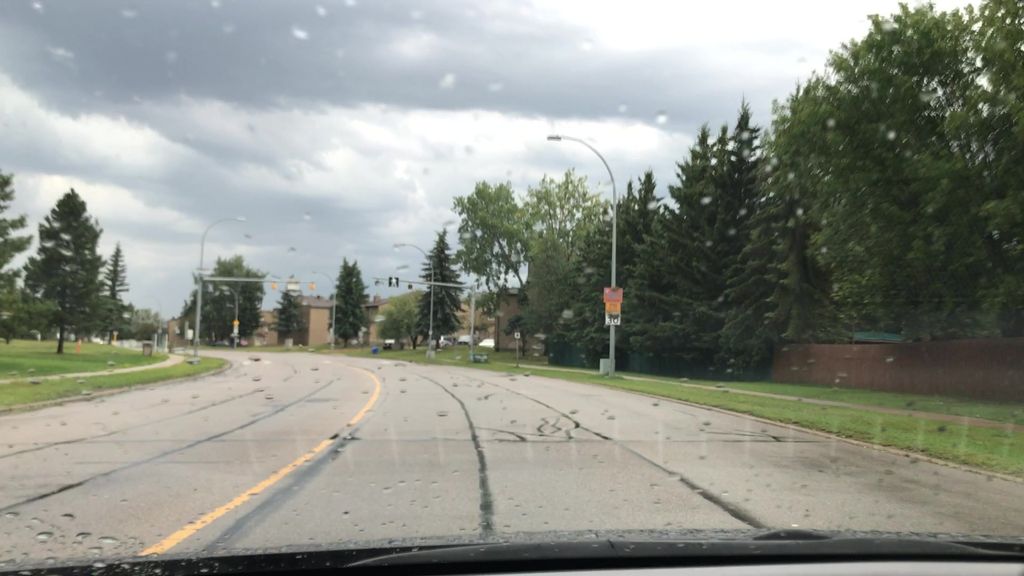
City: edmonton